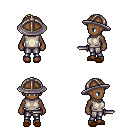
a pixel art fantasy rpg character, female body template, human, dark skin, white sleeveless shirt, metal pants, blonde long mohawk hairstyle, chain helm, brown slippers, dagger, four views (front, back, left, right), 2x2 character sprite sheet, small pixel art, hard edges, no anti-aliasing